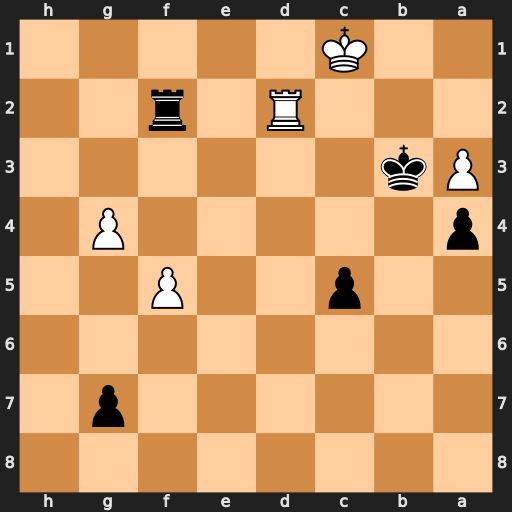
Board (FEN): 8/6p1/8/2p2P2/p5P1/Pk6/3R1r2/2K5
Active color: b
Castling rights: -
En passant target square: -
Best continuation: Rf1+ Rd1 Rxd1+ Kxd1 Kc4 Kd2 Kd4 g5 Ke5 f6 gxf6 g6 Ke6 g7 Kf7